Field crop: maize
Growth stage: 1
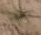
Species: salsola